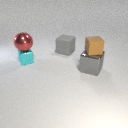
small cyan metal cube to the left of large gray metal cube